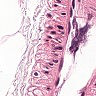
Metastatic tissue present: no